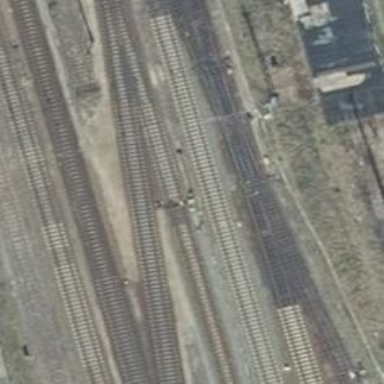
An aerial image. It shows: Wedge used for railway derailment.